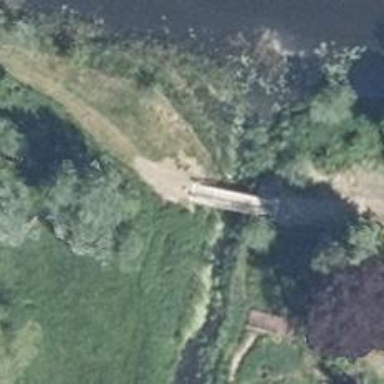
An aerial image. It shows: Footway on bridge.